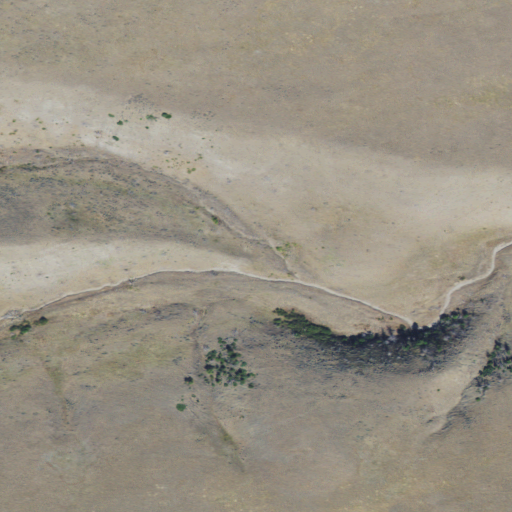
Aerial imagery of valley in Montana named Elliot Draw containing shrub, grassland, and evergreen forest